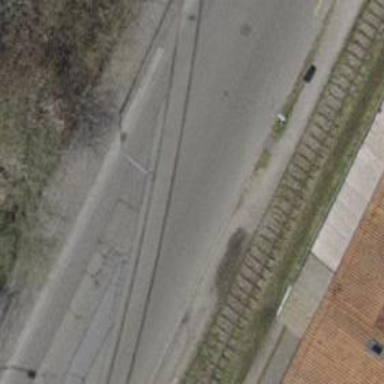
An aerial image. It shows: Level crossing along the railway.